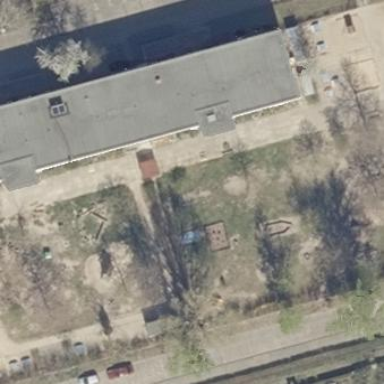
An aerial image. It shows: Kindergarten.